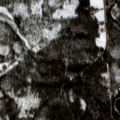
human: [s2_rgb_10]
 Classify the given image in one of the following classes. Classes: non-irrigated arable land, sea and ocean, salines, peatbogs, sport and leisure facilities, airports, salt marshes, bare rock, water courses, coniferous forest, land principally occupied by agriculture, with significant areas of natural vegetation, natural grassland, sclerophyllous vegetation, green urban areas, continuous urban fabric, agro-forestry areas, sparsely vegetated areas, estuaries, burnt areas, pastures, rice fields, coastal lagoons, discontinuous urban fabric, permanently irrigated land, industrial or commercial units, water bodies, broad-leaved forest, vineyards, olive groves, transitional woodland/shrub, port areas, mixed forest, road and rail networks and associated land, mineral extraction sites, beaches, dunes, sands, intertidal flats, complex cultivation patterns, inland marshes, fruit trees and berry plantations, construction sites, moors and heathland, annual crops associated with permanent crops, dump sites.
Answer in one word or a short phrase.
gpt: coniferous forest, transitional woodland/shrub